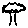
Label: tree